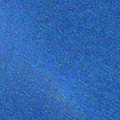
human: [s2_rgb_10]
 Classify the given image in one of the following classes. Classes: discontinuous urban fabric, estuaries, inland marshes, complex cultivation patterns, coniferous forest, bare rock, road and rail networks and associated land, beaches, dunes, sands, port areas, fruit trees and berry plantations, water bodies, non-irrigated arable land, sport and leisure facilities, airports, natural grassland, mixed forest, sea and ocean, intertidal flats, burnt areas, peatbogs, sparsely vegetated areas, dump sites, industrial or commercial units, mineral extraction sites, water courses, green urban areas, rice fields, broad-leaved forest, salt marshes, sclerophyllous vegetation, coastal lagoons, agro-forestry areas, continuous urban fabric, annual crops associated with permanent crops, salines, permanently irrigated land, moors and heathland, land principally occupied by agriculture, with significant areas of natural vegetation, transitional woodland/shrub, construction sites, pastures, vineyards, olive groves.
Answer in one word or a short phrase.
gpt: sea and ocean